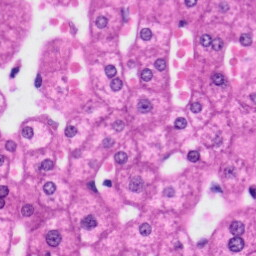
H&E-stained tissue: Liver